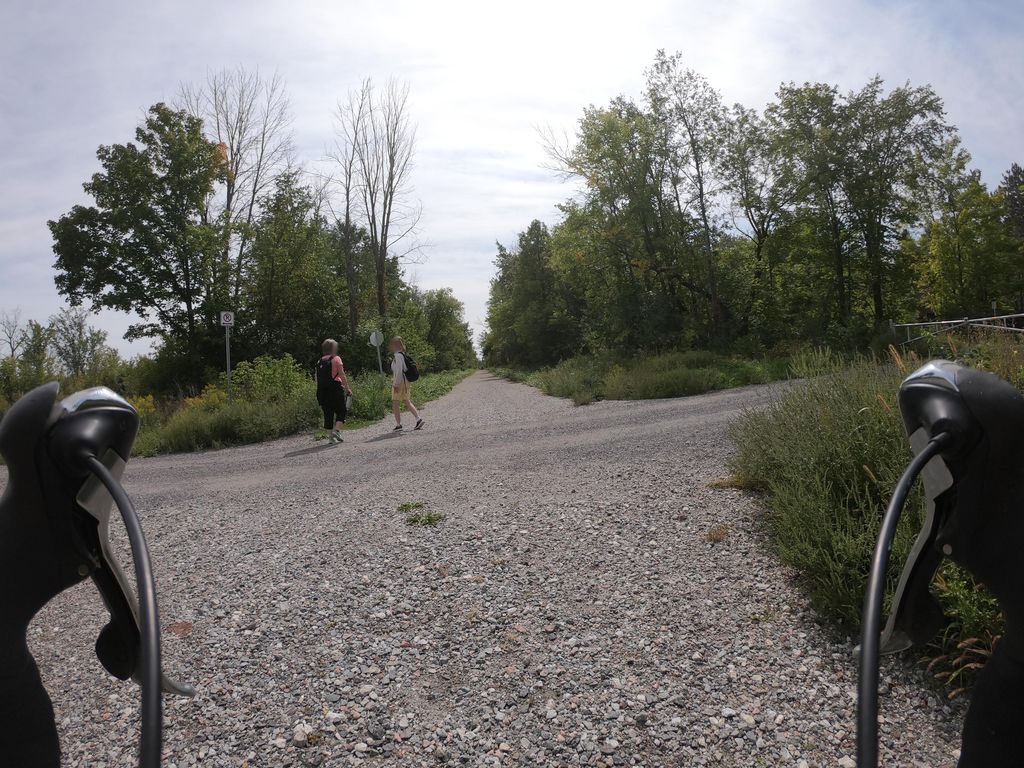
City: ottawa-gatineau